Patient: sex F, age 36
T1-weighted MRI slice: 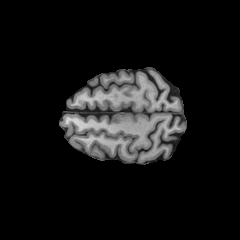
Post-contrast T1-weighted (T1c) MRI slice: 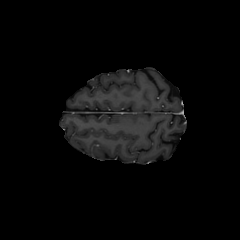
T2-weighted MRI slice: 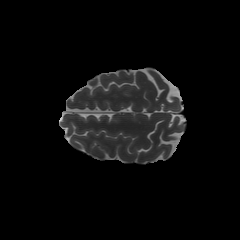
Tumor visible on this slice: no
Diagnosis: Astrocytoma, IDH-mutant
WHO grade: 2